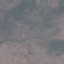
Label: HerbaceousVegetation